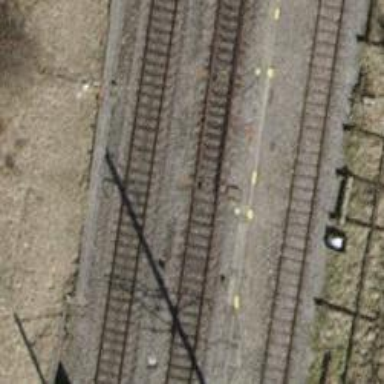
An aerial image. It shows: Railway switch.